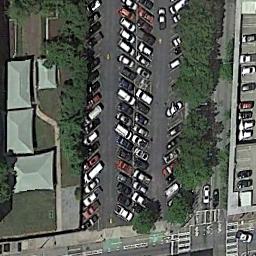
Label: parking_lot